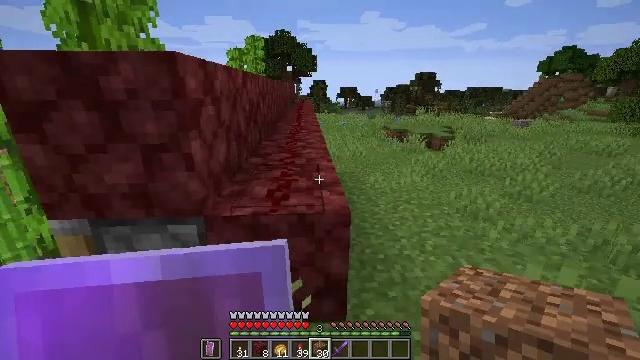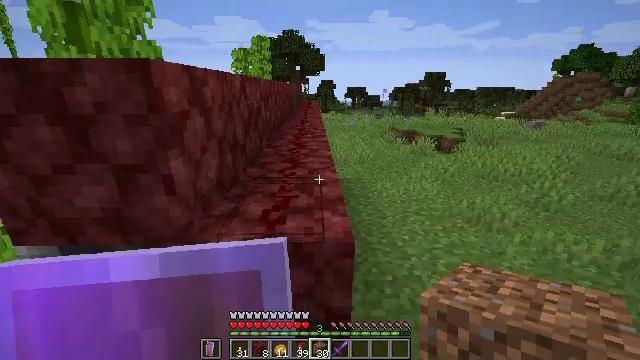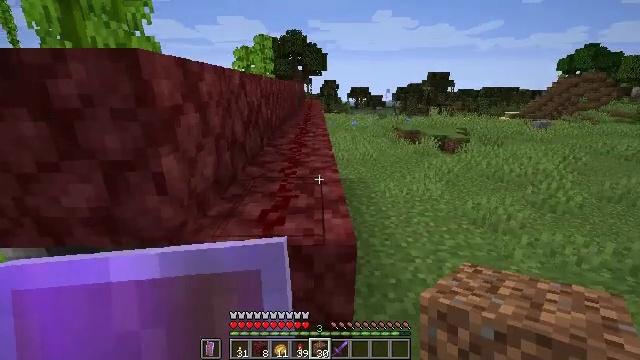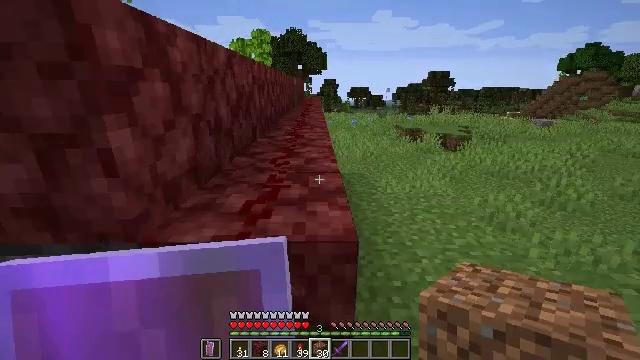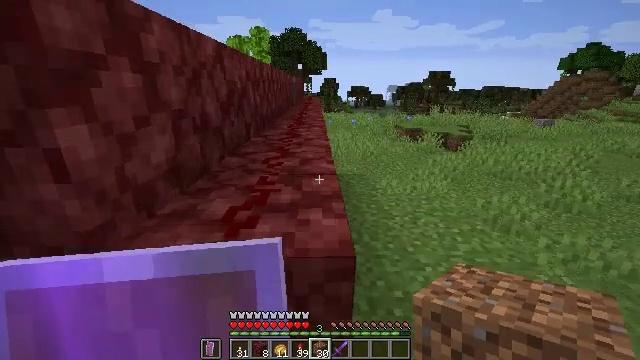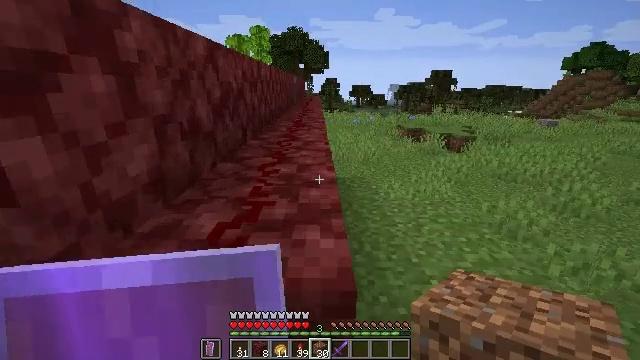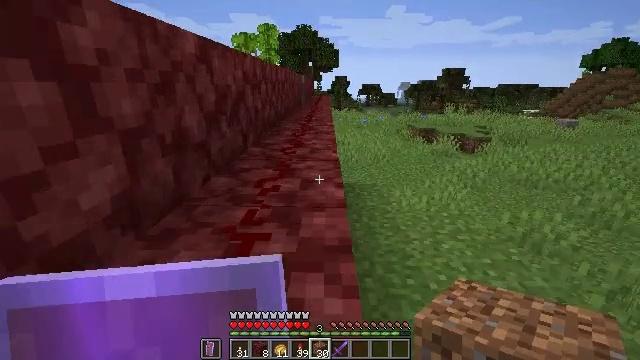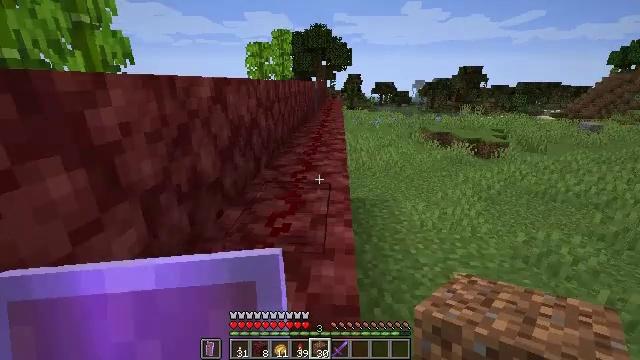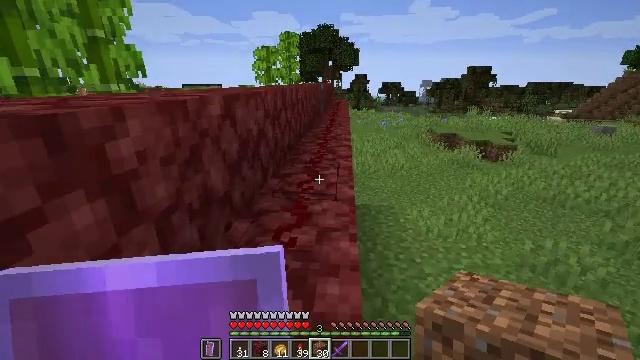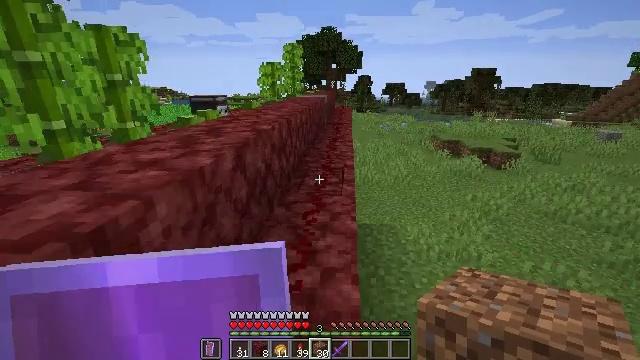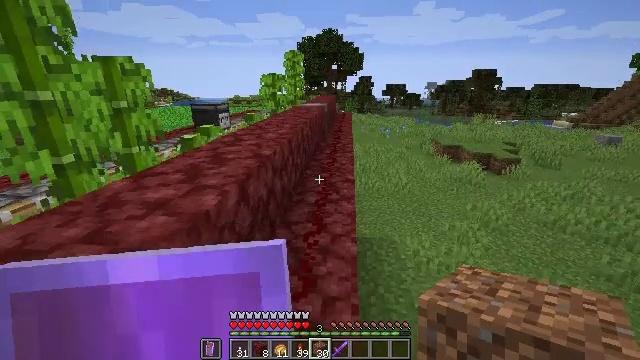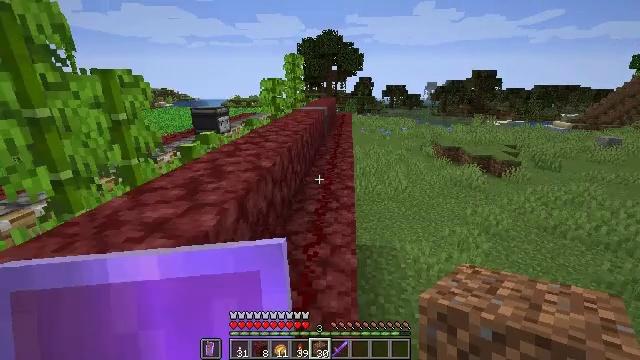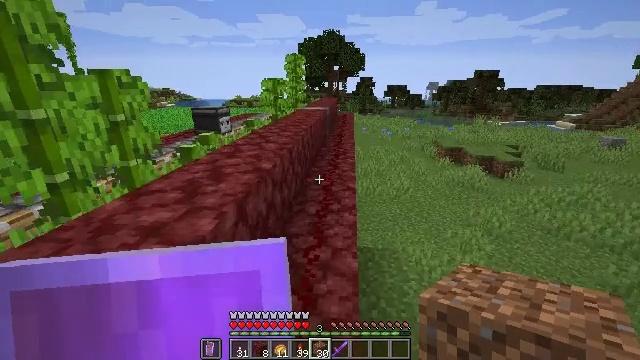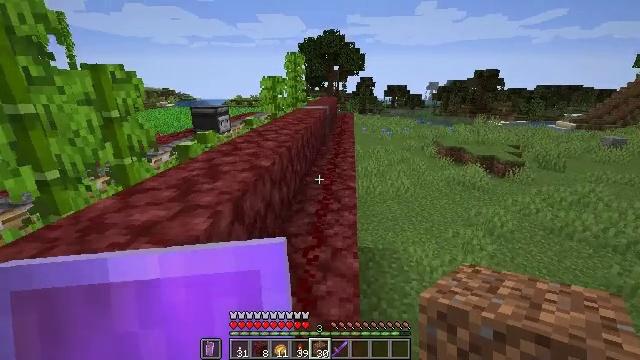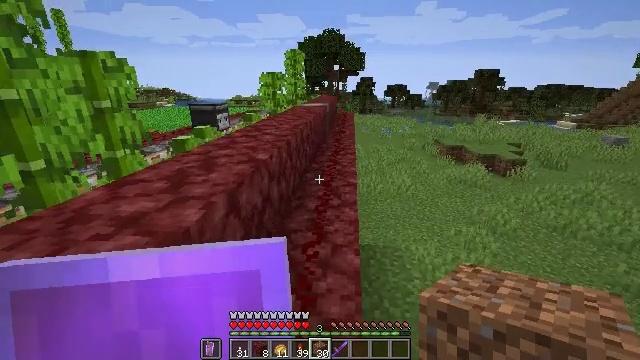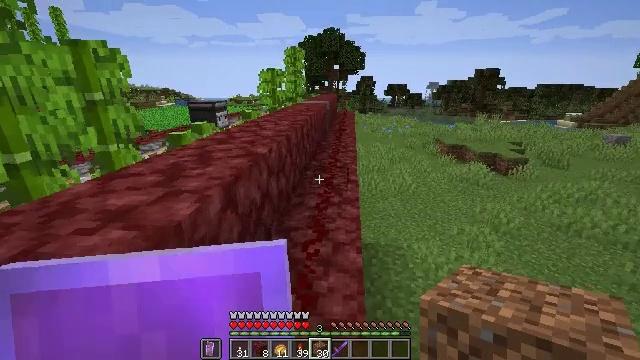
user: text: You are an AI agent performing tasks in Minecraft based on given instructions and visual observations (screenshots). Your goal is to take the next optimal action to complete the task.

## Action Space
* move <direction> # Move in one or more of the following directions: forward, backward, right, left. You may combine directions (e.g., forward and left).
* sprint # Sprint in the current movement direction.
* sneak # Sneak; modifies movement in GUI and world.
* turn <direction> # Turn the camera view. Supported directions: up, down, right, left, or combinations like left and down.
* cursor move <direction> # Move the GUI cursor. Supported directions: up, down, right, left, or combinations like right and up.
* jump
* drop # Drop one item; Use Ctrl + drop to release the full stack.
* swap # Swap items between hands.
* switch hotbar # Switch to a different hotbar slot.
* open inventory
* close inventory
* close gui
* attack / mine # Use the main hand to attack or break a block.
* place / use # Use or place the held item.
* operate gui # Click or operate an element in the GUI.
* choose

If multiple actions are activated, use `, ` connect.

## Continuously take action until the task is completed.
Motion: motion action
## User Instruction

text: Get the white banner into your inventory.
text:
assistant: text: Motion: move forward, turn left
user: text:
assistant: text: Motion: move forward
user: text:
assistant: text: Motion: move forward
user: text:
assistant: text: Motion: move forward
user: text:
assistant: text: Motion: move forward
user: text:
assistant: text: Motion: move forward, turn left
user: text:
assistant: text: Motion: move forward, turn left, jump
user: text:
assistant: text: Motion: move forward, turn left, jump
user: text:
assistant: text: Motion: move forward, jump
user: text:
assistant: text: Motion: move forward
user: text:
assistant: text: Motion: move forward
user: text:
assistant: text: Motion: move forward
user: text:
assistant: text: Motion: move forward
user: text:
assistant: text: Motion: move forward and move left
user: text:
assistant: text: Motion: move forward and move left
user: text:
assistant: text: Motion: move forward and move left
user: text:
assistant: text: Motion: move forward and move left
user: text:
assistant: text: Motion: move forward and move left
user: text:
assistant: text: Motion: move forward and move left, jump
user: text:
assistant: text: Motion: move forward and move left, jump
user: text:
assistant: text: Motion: move forward and move left, jump
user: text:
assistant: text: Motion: move forward and move left, jump
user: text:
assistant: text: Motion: move forward and move left
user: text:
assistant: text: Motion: move forward
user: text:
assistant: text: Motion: move forward
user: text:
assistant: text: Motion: move forward
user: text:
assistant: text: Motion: move forward
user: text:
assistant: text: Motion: move forward
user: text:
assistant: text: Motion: move forward
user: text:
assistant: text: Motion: no_op